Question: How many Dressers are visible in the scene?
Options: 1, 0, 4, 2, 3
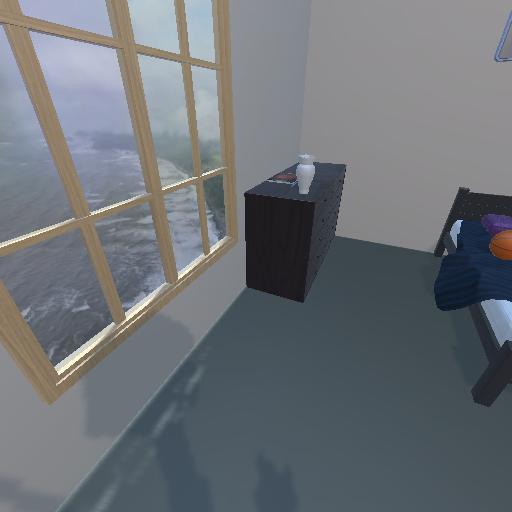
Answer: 1